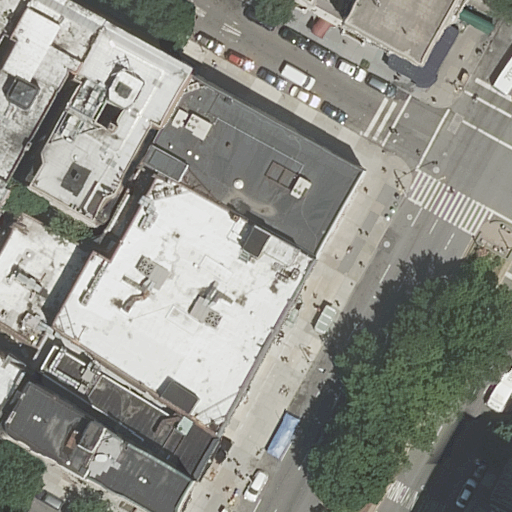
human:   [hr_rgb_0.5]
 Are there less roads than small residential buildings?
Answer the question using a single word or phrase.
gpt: no

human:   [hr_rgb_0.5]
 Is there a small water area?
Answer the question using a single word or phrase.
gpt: no

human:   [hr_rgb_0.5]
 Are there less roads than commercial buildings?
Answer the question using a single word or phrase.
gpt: no

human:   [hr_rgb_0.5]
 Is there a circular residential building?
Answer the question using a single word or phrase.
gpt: no

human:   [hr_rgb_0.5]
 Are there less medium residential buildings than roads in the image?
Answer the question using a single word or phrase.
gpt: no

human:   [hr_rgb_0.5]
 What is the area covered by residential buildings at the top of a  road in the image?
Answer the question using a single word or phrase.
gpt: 4281m2

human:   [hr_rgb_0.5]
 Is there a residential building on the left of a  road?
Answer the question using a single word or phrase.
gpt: yes

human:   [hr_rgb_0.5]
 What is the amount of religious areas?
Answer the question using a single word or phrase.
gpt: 0

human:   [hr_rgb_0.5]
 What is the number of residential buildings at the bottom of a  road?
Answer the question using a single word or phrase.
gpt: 4

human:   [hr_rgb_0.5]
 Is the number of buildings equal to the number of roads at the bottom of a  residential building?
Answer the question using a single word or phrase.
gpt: no

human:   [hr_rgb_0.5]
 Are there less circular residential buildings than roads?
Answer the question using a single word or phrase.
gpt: yes

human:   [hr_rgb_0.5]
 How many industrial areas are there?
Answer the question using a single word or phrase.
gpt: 0

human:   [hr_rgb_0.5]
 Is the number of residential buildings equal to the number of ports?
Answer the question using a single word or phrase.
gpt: no

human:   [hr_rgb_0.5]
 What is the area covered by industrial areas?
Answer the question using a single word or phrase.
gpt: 0m2

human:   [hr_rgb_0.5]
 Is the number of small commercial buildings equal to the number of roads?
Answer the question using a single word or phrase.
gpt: no

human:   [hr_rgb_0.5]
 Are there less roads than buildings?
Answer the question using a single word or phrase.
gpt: yes

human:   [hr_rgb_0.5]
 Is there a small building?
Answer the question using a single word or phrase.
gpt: yes

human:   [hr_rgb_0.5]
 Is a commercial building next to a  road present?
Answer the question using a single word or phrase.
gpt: no

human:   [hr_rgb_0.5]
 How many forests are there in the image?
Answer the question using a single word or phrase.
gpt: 0

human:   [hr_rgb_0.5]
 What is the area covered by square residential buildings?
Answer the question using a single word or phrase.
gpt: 0m2

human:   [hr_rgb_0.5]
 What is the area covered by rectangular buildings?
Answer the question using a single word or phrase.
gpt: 1071m2

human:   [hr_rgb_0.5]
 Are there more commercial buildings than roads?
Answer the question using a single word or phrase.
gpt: no

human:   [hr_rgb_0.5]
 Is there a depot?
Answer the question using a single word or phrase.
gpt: no

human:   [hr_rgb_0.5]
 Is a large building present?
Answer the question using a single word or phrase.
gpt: yes

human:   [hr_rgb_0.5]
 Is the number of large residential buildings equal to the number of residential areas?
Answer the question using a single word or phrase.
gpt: no

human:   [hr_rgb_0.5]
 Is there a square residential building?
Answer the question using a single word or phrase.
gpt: no

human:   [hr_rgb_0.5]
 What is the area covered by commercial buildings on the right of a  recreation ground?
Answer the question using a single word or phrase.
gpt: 0m2

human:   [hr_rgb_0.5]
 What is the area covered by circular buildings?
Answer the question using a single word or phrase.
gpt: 0m2

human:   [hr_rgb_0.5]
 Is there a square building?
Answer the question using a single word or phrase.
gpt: no

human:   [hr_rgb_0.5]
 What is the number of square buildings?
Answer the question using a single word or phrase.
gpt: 0

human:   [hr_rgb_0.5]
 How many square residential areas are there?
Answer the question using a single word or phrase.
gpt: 0

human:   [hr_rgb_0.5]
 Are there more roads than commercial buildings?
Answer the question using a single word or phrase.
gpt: yes

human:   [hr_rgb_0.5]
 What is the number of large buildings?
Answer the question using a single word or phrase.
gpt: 3

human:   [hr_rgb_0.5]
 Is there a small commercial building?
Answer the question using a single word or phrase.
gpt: no

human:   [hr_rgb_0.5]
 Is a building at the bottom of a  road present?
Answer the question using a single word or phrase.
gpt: yes

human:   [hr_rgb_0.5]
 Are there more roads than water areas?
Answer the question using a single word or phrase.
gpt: yes